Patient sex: M
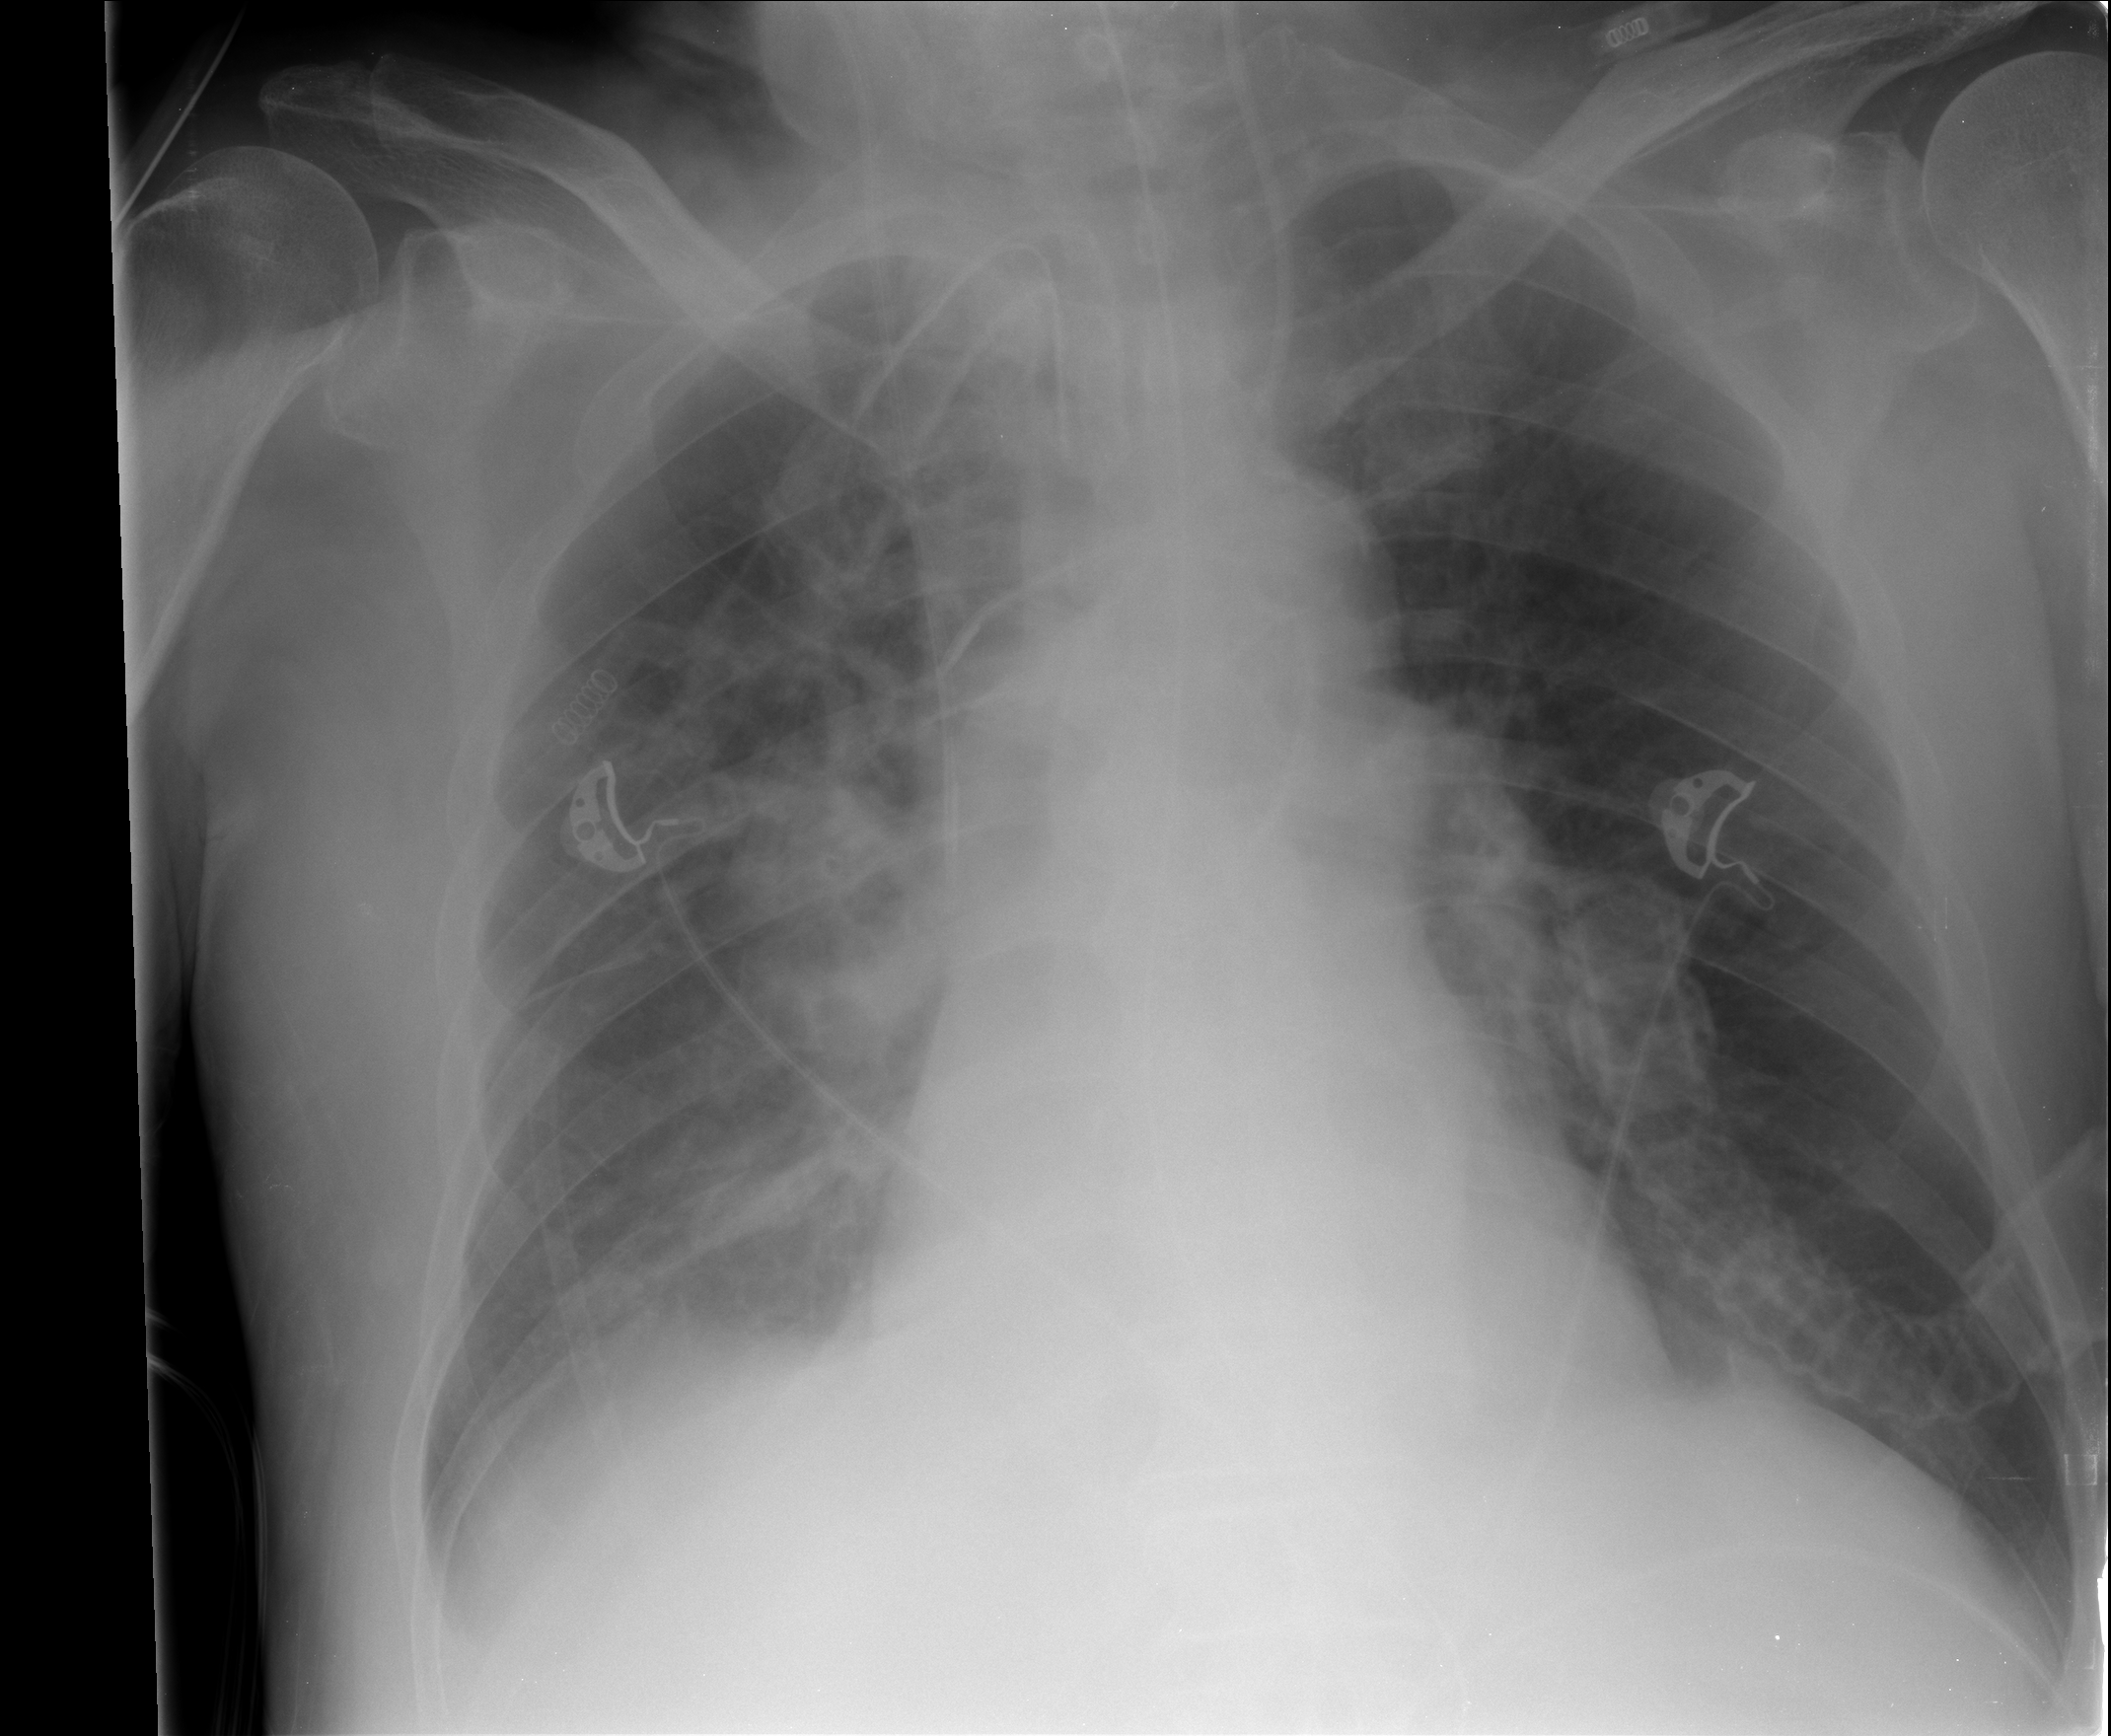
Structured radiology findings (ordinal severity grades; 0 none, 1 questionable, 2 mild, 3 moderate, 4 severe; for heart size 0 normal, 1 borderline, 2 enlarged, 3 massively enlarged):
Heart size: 0
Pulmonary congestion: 2
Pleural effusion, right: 2
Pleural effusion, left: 0
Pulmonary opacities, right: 3
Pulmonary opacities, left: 0
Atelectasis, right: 2
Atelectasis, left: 0